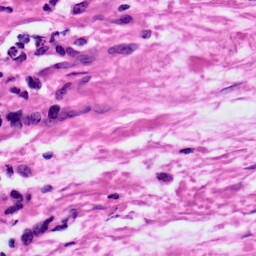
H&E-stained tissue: Ovarian